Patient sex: F
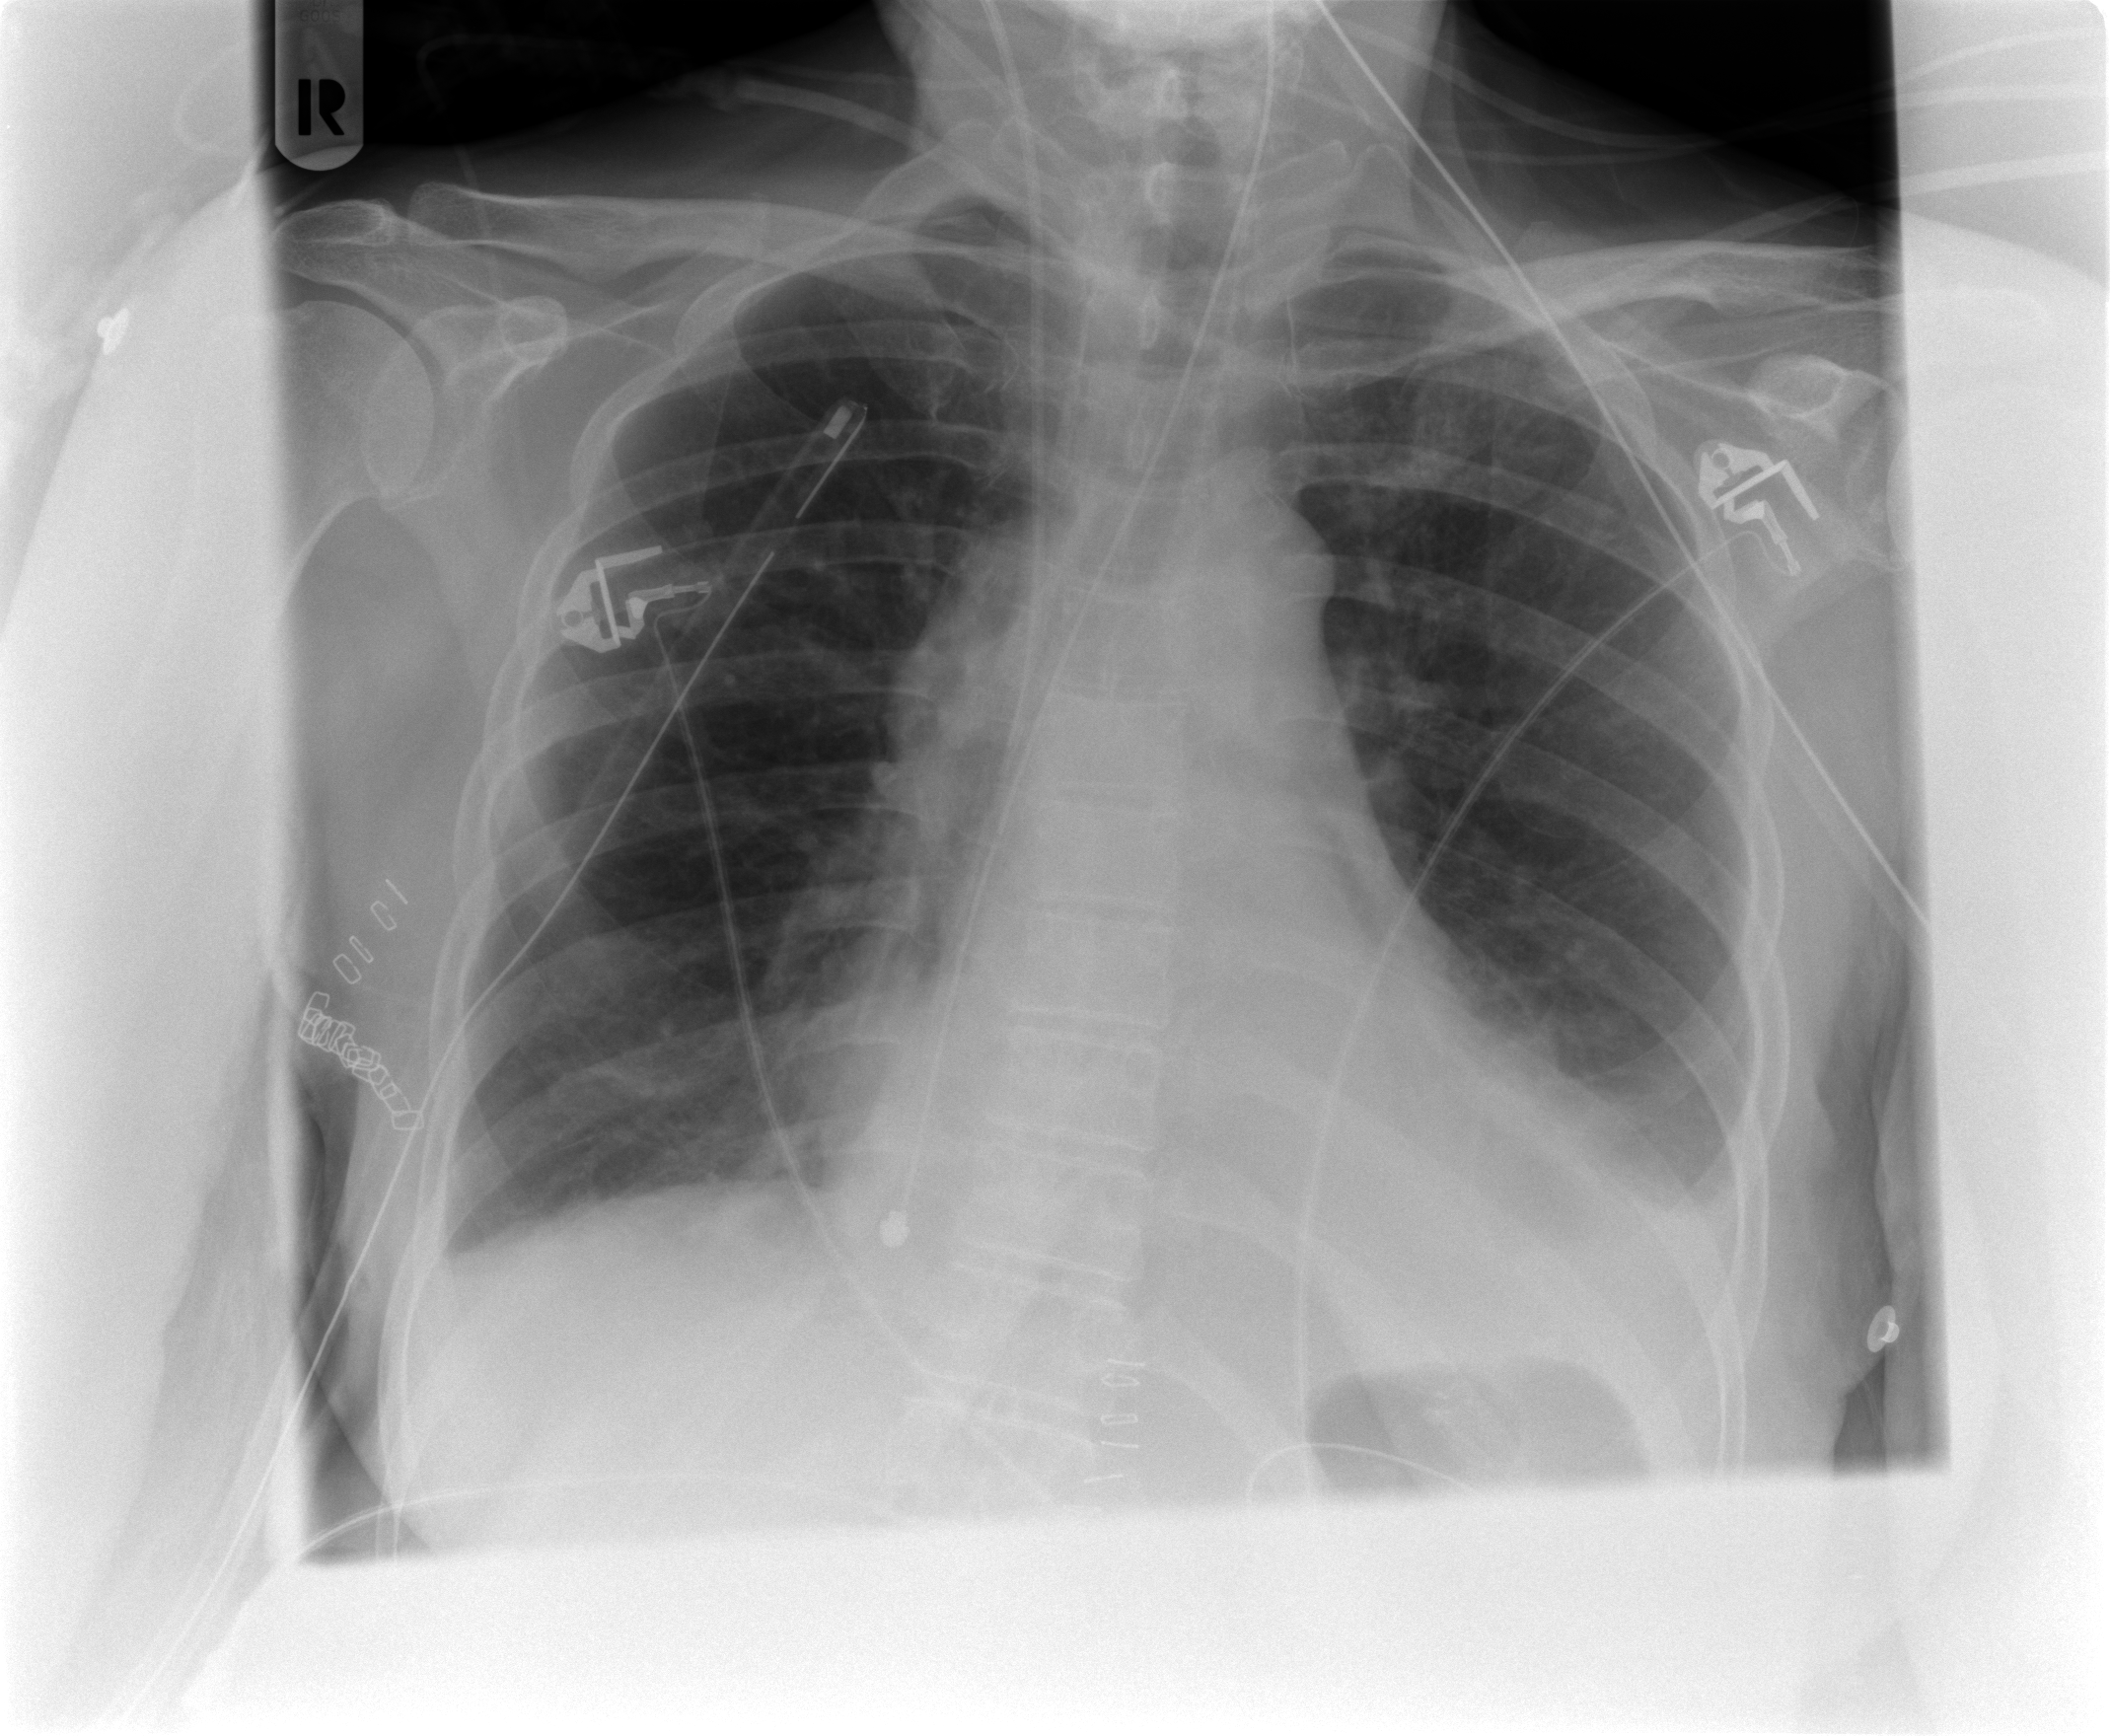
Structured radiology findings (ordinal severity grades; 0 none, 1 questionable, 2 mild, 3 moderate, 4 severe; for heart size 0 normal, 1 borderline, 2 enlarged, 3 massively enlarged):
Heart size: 1
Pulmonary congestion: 0
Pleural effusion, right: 1
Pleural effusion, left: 2
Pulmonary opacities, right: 0
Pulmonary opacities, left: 0
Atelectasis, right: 2
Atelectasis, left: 2